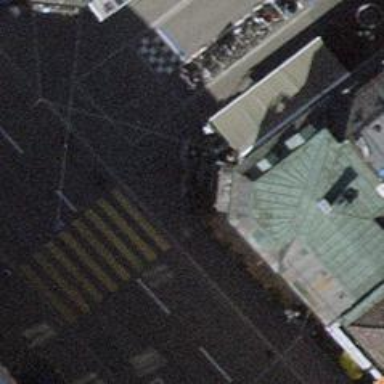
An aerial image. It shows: Kerb barrier.